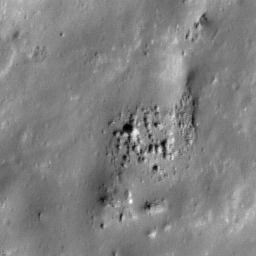
Pit: Tycho 6
Host crater: Tycho
Host type: impact_melt
Lunar coordinates: latitude -42.889, longitude 349.33